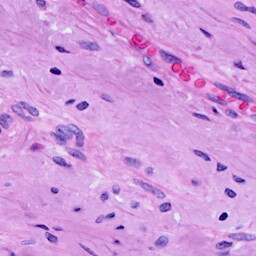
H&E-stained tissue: Cervix